Field crop: maize
Growth stage: 2
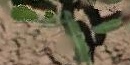
Species: maize